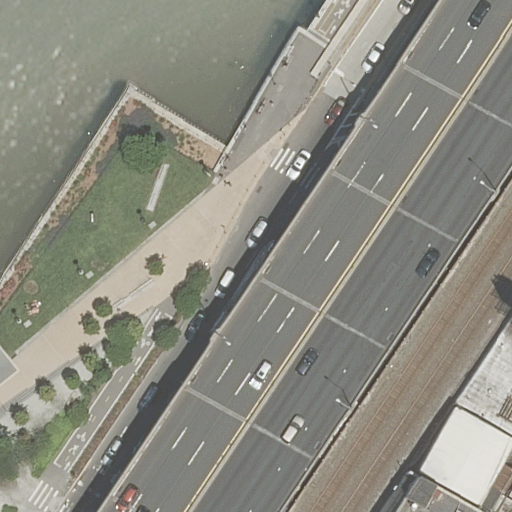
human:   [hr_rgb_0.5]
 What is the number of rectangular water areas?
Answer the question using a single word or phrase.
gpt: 0

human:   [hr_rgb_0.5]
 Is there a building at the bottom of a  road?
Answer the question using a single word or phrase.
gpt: yes

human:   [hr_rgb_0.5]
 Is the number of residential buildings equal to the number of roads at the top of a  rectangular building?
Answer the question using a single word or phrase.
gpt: no

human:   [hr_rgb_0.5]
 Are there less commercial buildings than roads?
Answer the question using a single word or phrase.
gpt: yes

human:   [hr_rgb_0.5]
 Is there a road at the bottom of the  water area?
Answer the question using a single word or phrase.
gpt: yes

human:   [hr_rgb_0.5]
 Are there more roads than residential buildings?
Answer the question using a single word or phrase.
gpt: yes

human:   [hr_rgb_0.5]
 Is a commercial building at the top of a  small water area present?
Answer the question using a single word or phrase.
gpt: no

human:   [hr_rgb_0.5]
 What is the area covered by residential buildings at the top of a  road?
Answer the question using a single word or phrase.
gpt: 0m2

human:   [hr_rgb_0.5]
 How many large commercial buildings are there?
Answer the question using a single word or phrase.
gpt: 0

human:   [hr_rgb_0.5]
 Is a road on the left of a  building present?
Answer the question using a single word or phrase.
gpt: yes

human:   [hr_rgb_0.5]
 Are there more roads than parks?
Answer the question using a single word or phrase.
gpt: yes

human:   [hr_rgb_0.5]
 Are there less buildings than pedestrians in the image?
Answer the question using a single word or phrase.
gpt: no

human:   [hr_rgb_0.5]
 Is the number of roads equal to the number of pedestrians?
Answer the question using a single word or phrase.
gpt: no

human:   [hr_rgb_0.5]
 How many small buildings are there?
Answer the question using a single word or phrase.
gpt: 1

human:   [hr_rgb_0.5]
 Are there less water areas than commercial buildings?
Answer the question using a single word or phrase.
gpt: no

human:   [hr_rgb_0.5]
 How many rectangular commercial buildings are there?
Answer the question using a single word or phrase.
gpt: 0

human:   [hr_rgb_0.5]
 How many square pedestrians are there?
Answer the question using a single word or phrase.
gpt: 0

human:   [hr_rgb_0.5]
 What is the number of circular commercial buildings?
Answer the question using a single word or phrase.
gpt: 0

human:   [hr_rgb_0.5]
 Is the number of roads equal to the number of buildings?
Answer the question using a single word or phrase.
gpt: no

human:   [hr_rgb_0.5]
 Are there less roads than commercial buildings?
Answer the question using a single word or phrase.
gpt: no

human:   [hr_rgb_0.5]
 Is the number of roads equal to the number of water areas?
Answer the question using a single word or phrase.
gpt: no

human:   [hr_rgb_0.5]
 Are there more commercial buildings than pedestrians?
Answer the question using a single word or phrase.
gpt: no

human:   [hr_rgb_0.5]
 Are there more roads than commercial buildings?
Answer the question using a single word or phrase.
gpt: yes

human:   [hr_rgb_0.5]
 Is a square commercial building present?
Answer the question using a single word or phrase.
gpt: no

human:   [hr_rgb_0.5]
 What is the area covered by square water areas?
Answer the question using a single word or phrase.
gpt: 0m2

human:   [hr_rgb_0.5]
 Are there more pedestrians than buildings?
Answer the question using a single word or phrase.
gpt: no

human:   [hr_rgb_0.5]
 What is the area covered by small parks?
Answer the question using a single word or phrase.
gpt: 0m2

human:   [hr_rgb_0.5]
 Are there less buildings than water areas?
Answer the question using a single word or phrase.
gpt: no

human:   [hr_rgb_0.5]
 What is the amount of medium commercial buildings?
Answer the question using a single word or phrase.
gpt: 0

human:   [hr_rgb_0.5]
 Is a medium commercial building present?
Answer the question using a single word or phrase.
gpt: no

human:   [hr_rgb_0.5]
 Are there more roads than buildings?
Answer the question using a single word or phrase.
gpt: yes

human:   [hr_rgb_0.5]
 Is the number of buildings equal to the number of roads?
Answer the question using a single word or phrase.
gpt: no

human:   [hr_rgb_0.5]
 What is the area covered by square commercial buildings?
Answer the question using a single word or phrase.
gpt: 0m2

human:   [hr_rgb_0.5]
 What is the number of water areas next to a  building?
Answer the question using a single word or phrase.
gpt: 1

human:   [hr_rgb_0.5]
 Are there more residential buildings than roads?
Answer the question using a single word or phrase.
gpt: no

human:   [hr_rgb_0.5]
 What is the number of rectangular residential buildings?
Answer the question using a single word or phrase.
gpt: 2